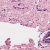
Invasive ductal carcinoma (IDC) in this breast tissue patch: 0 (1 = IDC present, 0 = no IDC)